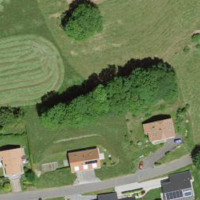
EUNIS habitat code: 52
Species observed at this site:
Anthyllis vulneraria